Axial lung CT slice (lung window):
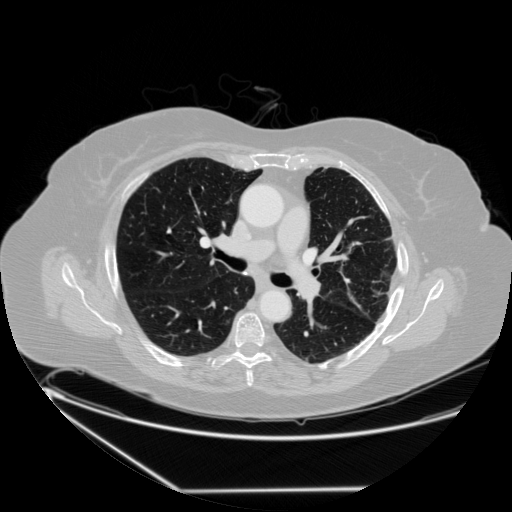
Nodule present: no